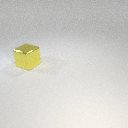
large yellow metal cube